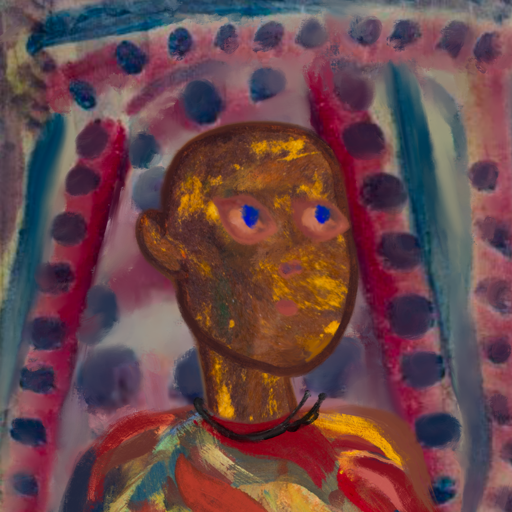
Background: HillGirl, Head And Neck Side: Comrade, Face Side: Mother_And_Son_Mother, Bust: Mother_And_Son_Son, Hair Side: Blank, Head Accessory: Blank, Second Necklace: Blank, Necklace: Orphan, Baby: Blank